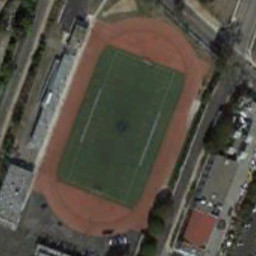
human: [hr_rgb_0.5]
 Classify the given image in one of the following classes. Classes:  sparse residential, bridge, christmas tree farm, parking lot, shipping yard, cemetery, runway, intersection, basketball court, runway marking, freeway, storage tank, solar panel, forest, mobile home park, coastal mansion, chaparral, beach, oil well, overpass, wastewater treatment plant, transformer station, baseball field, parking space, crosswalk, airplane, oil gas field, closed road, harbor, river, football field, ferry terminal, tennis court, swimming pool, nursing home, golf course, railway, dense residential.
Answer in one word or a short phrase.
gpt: football field